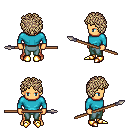
a pixel art fantasy rpg character, male body template, human, tanned skin, teal long-sleeve shirt, teal pants, white blonde curly afro hairstyle, gold boots, spear, four views (front, back, left, right), 2x2 character sprite sheet, small pixel art, hard edges, no anti-aliasing